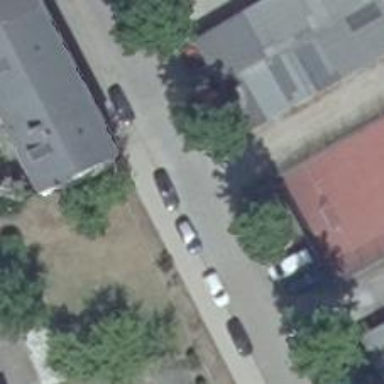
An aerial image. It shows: Residential road with parallel parking on the right side and marked parking on the left side. The right side parking is half on the kerb while the left side parking is on the kerb.